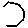
Label: hexagon